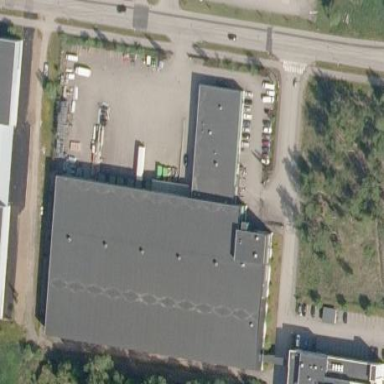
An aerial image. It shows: Warehouse building.